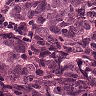
Metastatic tissue present: yes